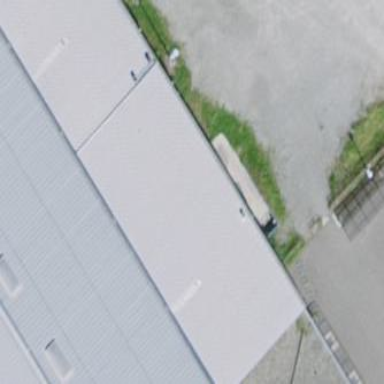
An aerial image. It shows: Building with skillion roof.